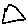
Label: triangle